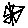
Label: star